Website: ulta-beauty
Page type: cross-sells
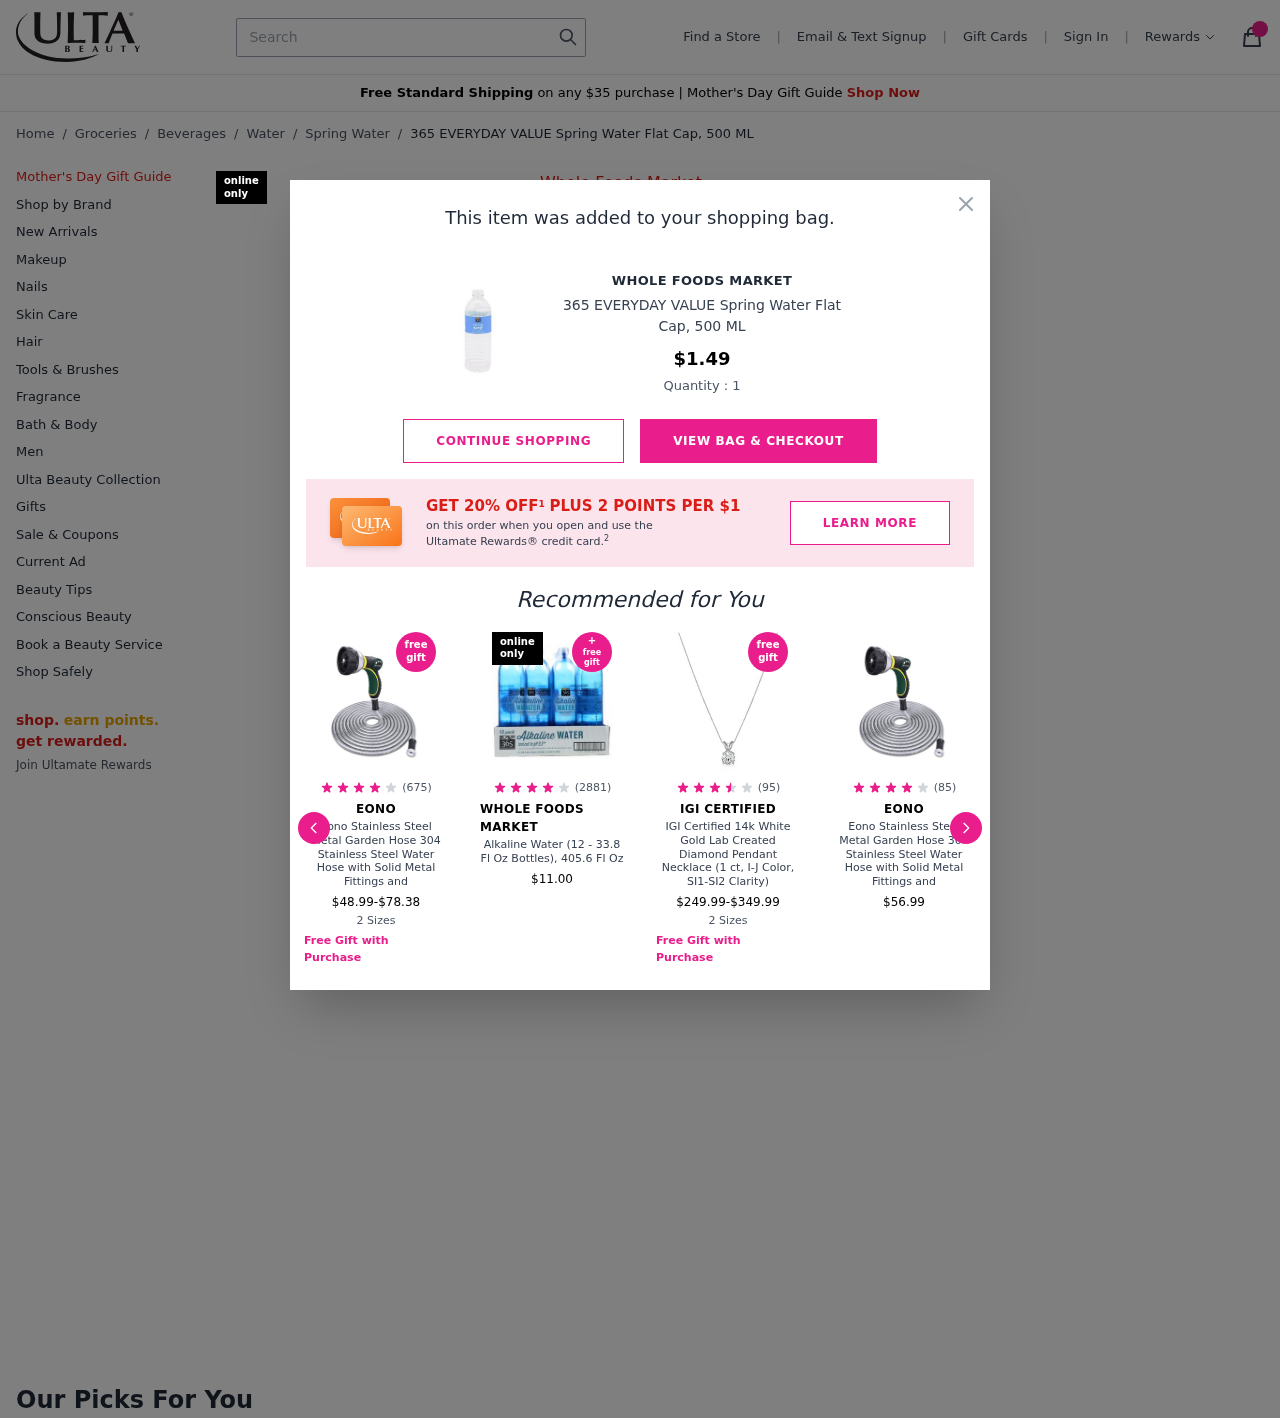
Product elements: key: PRODUCT1_BRAND
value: Whole Foods Market
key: PRODUCT1_BREADCRUMB
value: Groceries
Beverages
Water
Spring Water
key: PRODUCT1_NAME
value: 365 EVERYDAY VALUE Spring Water Flat Cap, 500 ML
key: PRODUCT1_QUANTITY
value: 1
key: PRODUCT2_BRAND
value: Eono
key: PRODUCT2_NAME
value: Eono Stainless Steel Metal Garden Hose 304 Stainless Steel Water Hose with Solid Metal Fittings and
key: PRODUCT2_NUM_RATINGS
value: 675
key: PRODUCT2_PRICE
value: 48.99
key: PRODUCT2_RATING
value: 4
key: PRODUCT3_BRAND
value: Whole Foods Market
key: PRODUCT3_NAME
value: Alkaline Water (12 - 33.8 Fl Oz Bottles), 405.6 Fl Oz
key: PRODUCT3_NUM_RATINGS
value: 2881
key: PRODUCT3_PRICE
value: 11
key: PRODUCT3_RATING
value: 4.3
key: PRODUCT4_BRAND
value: IGI Certified
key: PRODUCT4_NAME
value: IGI Certified 14k White Gold Lab Created Diamond Pendant Necklace (1 ct, I-J Color, SI1-SI2 Clarity)
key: PRODUCT4_NUM_RATINGS
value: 95
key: PRODUCT4_PRICE
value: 249.99
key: PRODUCT4_RATING
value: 3.6
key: PRODUCT5_BRAND
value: Eono
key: PRODUCT5_NAME
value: Eono Stainless Steel Metal Garden Hose 304 Stainless Steel Water Hose with Solid Metal Fittings and
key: PRODUCT5_NUM_RATINGS
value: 85
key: PRODUCT5_PRICE
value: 56.99
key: PRODUCT5_RATING
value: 4.2
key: PRODUCT1_BRAND2
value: WHOLE FOODS MARKET
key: PRODUCT1_NAME2
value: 365 EVERYDAY VALUE Spring Water Flat Cap, 500 ML
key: PRODUCT1_PRICE2
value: $1.49
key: PRODUCT2_PRICE_MAX
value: -$78.38
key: PRODUCT4_PRICE_MAX
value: -$349.99
Search elements: key: HEADER_SEARCH
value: Search